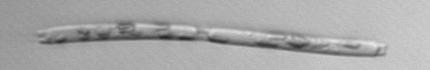
Label: Eucampia_morphytype1